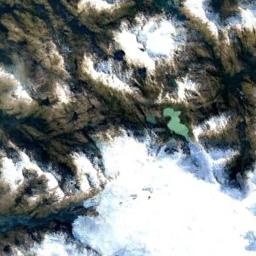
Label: snowberg